Question: The date picker component does not Year Month Day label in Sencha Touch. See the screen shot for current and expected output.
Is there any way to handle this.
I am using Sencha Touch 2.3.1
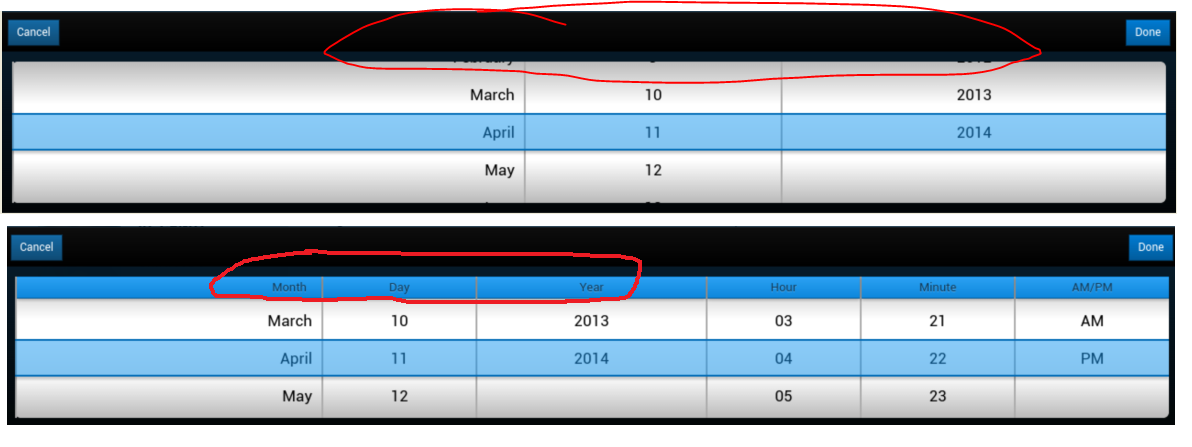
Answer: Just set <URL> property:
'''
useTitles: true
'''
to your Picker.